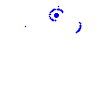
Particle: pion